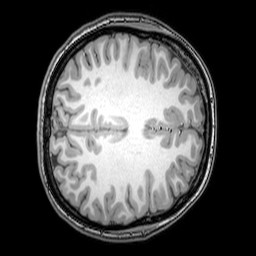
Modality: T1w
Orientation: axial
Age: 23
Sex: female
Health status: healthy
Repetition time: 0.081 s
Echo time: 0.037 s